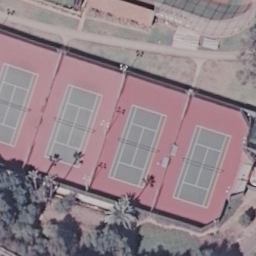
Label: tennis court